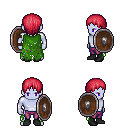
a pixel art fantasy rpg character, male body template, dark elf, purple skin, green tattered cape, magenta pants, ruby red plain hairstyle, black shoes, shield, four views (front, back, left, right), 2x2 character sprite sheet, small pixel art, hard edges, no anti-aliasing